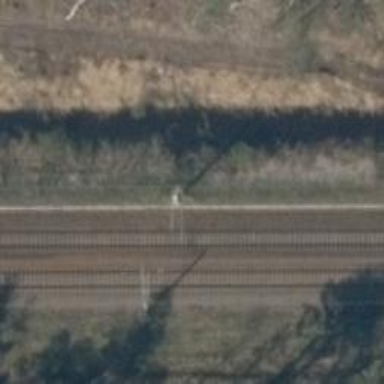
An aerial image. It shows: Milestone along the railway track with catenary mast.